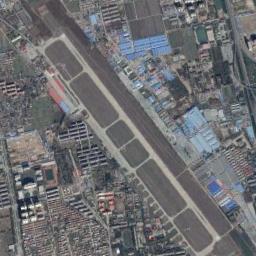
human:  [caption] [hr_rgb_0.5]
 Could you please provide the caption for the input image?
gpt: There is an airport surrounded by many houses .

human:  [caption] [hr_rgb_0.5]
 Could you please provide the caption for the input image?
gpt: The airport is divided into two triangular areas by several runways .

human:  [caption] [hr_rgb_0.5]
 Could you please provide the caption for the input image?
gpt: A large airport surrounded by large green spaces and residential areas .

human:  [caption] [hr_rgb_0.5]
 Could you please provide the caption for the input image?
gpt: An airport with two parallel runways in the vacant lot and dense residential areas around the airport .

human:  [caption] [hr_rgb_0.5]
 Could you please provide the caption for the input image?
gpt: There are many buildings on either side of the airport .